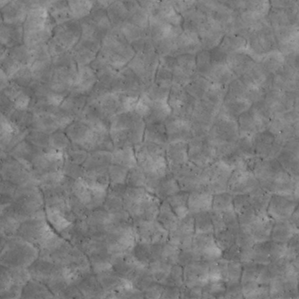
Label: non_frost